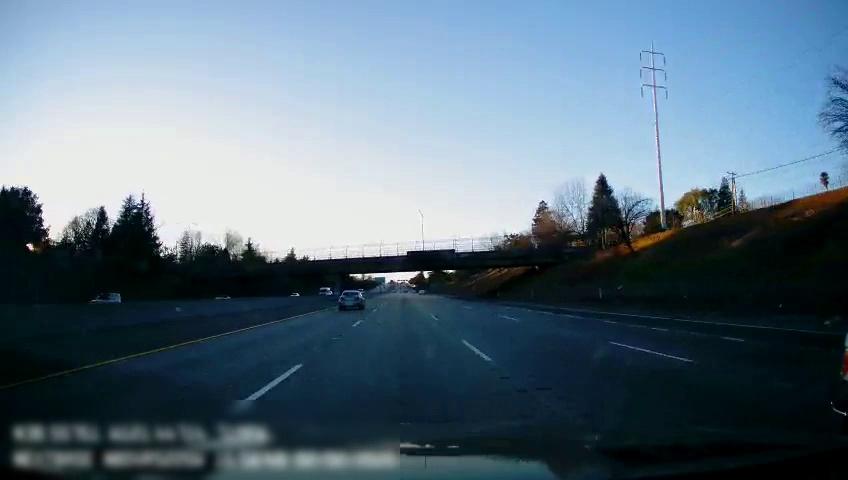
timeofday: Day
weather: Sunny
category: Drivable Space
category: Vehicles | Truck
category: Vehicles | SUV
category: Vehicles | Car
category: Vehicles | Car
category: Vehicles | Car
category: Lanes | Alternate Lane
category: Lanes | Current Lane
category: Lanes | Current Lane
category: Lanes | Alternate Lane
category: Lanes | Alternate Lane
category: Traffic | Signs